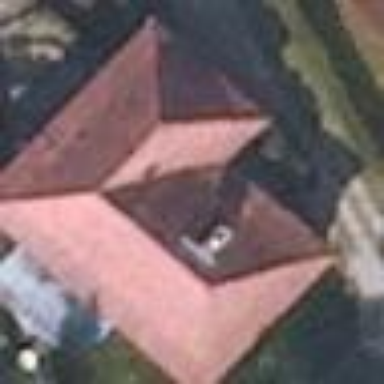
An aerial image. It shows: House with hipped roof.